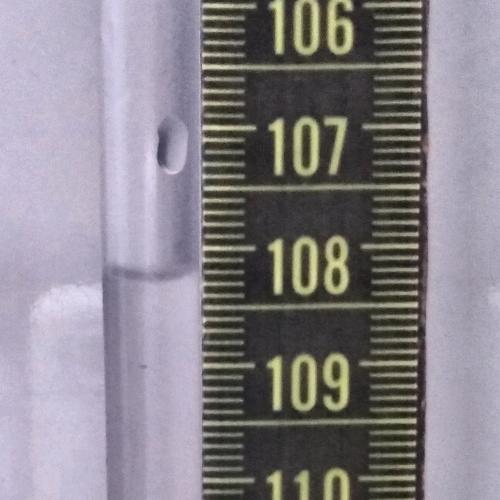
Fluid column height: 108.2 cm